Current action and preconditions to check: trajectory_clear

Your task: For each precondition in the list above, predict whether it will hold at this action.

Consider the current scene as observed from the mobile robot's camera, and analyze the predicted future states of all dynamic agents (e.g., people, animals, vehicles, or any moving entities) within the NEXT SECOND.

IMPORTANT: Only answer "very likely" if you are absolutely certain—based on strong, clear evidence—that a dynamic agent will violate the precondition in the predicted future state. Do NOT answer "very likely" for unlikely, ambiguous, or low-probability risks.

Ask yourself for each precondition: Is there a high probability, with clear and convincing evidence, that the predicted future states of any dynamic agent will interfere with the predicted future state of the currently executing action within the NEXT SECOND, causing that precondition to fail?

Assess the risk level based on these predictions. Use "likely" or "very likely" if motions create a clear risk of interference.

Use "neutral" or "improbable" if agents are nearby but their predicted paths are clearly diverging or non-conflicting.

Failure Risk Categories: "very improbable", "improbable", "neutral", "likely", "very likely"

Answer Format: Output ONLY the probability_of_failure value from these categories: "very improbable", "improbable", "neutral", "likely", "very likely"

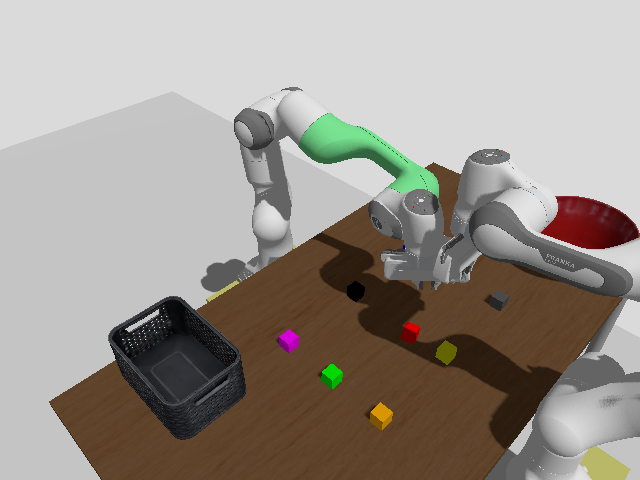

Answer: likely